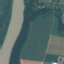
Land use / land cover class: River